Question: I have the next issue, I have page which opens with ajax and change dynamicly URL of browser like this
'''
window.history.pushState(null, null, "/desktop/manage/add");
'''
so when I am in the "add" page and open any page with get/post request(even another web site) and push "Go back" button in browser I get not the full html code of page but only ajax part. Like this:
How this can be fixed?
P.S If I delete window.history.pushState(null, null, "/desktop/manage/add");
everything works fine, but I need to change URL of browser.
UPD:
I open this page via post request, NO ajax
<URL>
THen I open "manage/add" page via AJAX
<URL>
Then go to google.com(any site) and Click back button
<URL>
And my ajax loaded page is not full HTML page, There is only ajax part only like text:
<URL>
I read about this issue, and ussually rails programmers add event to back click button to application.js like this:
'''
$(window).on('popstate', function () {
$.get(document.location.href)
});
'''
But this works only is user go not to google(or any other site), it works only if they go through my site and click back button.
:
'''
def addProduct
@categories = Market.where("depth = ? and title != ''", 0).reorder(:title);
@tags = UserTag.where(user_id: current_user.id).includes(:tags);
respond_to do |format|
format.html{render layout: "desktop_layout"}
format.js {}
end
end
'''
here is my (this rendered file you see in screenshot after back button clicked)
'''
window.history.pushState('page212', 'Mikee.kz', '/desktop/manage/add');
$("#rightBlock").html("<%= escape_javascript(ajax_section id:'page', :render => 'myadd') %>");
'''
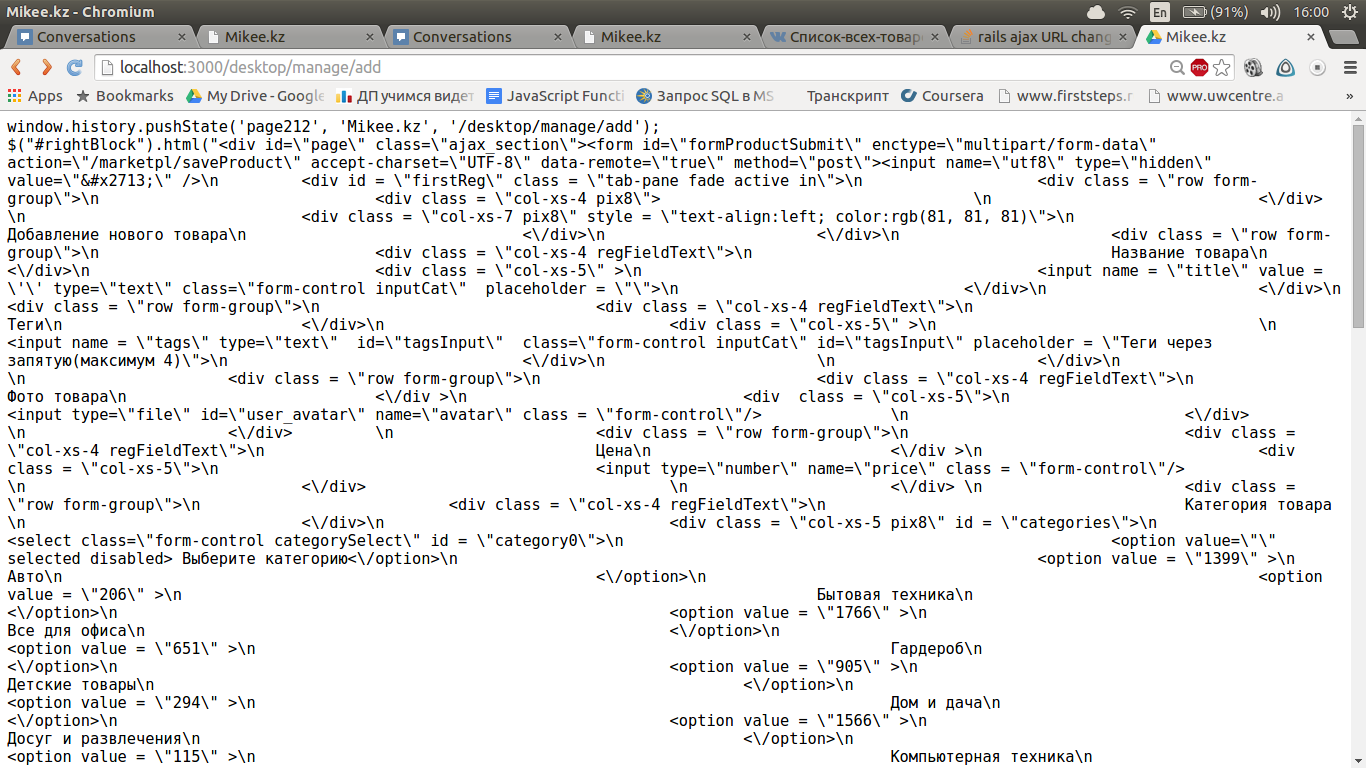
Answer: I had this same problem a while back, however with 'replaceState()' instead. I didn't notice this at first, but my fellow developer called it to my attention. It turned out that I didn't notice it because I was using Firefox and this seems to be a bug exclusive to Chrome/Chromium, which he was using. In fact, it seems to have been a bug for <URL>, but Google hasn't fixed it yet.
That being said, it seems that , at least until Google fixes it. Of course, simply reloading the page will make the problem go away for the moment, but you still see the ugly code. And you could just not use Chrome/Chromium, but that really isn't a solution either.